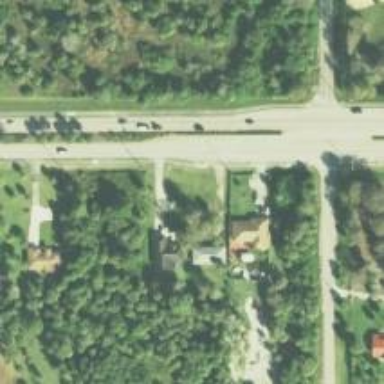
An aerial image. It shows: Driveway.